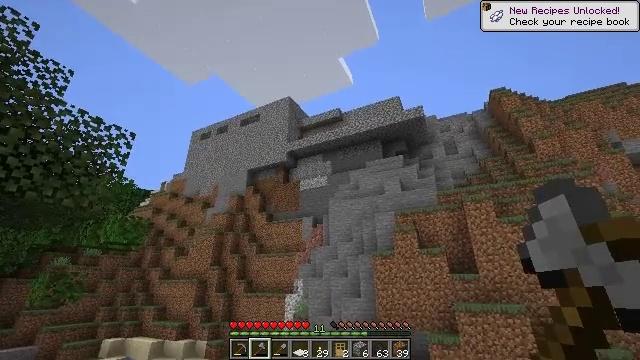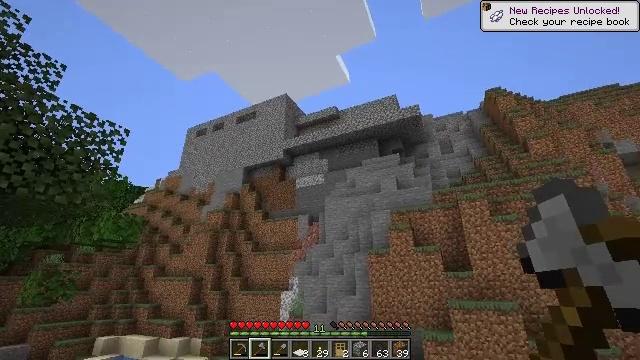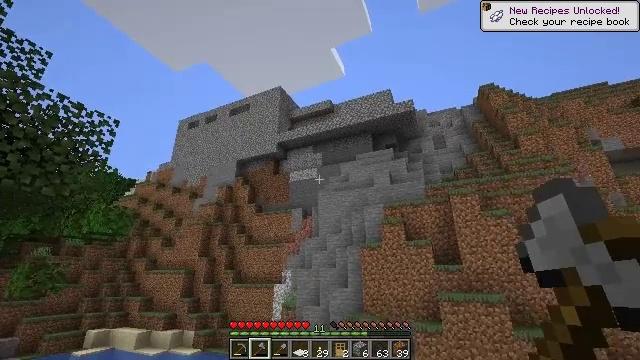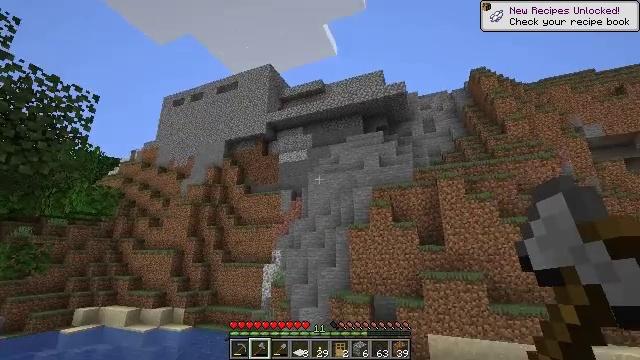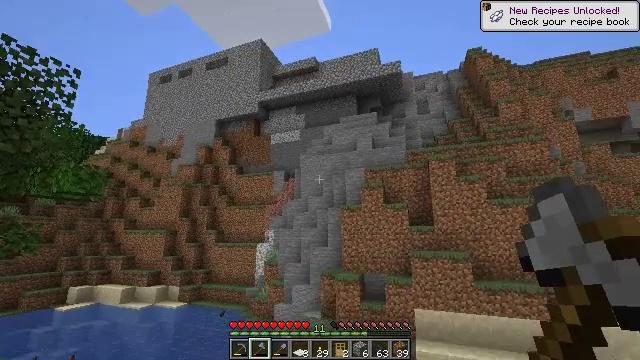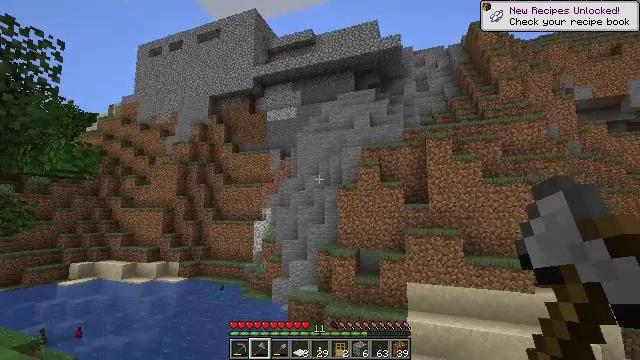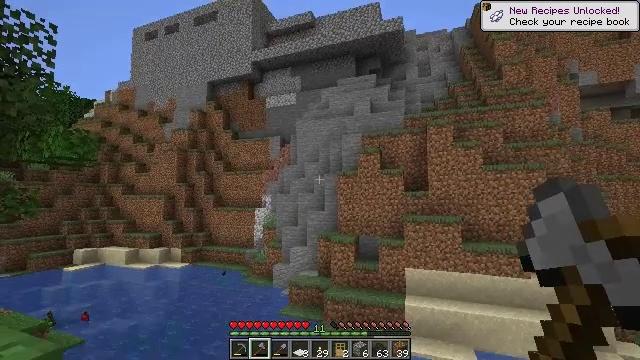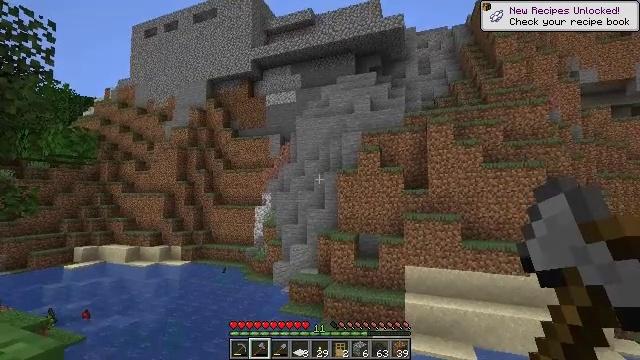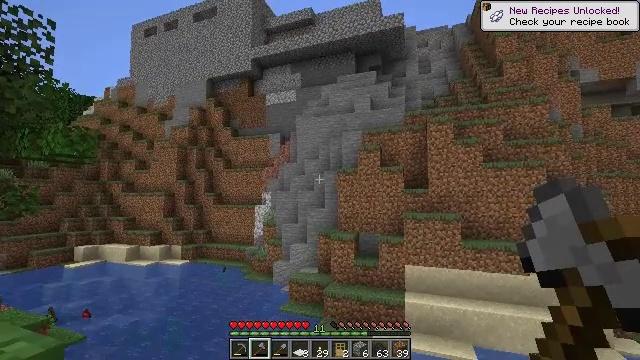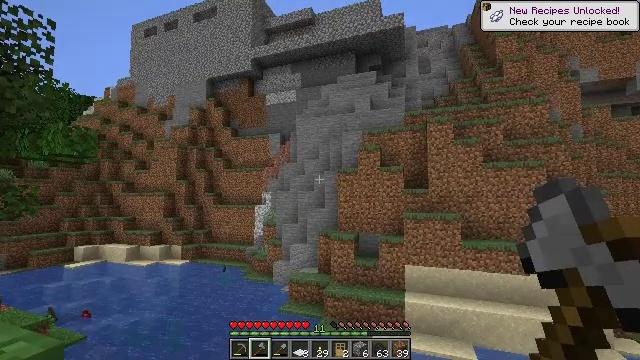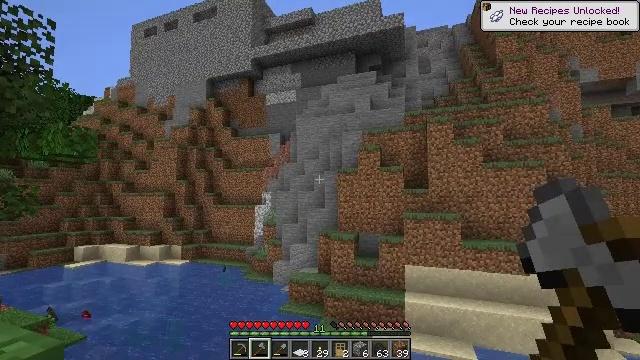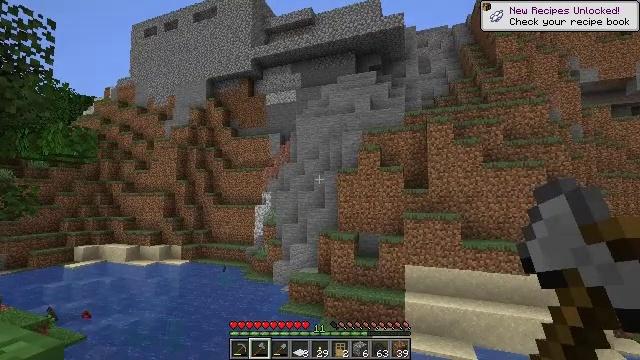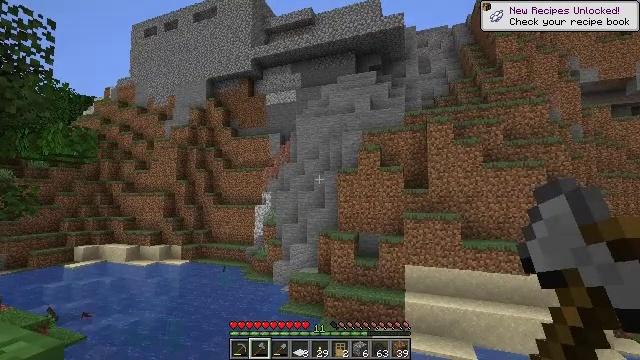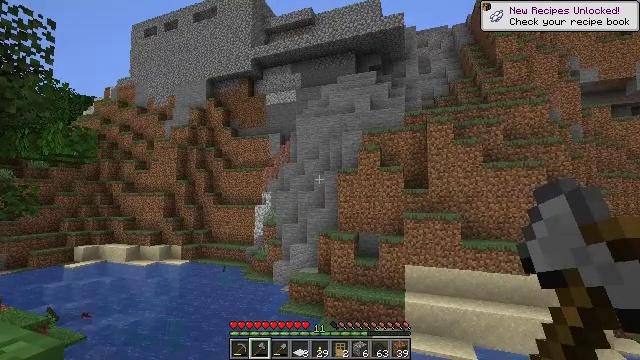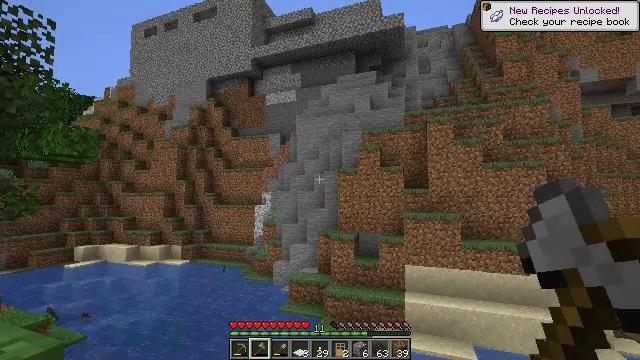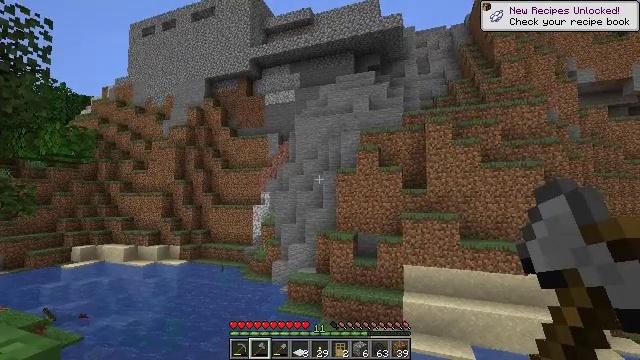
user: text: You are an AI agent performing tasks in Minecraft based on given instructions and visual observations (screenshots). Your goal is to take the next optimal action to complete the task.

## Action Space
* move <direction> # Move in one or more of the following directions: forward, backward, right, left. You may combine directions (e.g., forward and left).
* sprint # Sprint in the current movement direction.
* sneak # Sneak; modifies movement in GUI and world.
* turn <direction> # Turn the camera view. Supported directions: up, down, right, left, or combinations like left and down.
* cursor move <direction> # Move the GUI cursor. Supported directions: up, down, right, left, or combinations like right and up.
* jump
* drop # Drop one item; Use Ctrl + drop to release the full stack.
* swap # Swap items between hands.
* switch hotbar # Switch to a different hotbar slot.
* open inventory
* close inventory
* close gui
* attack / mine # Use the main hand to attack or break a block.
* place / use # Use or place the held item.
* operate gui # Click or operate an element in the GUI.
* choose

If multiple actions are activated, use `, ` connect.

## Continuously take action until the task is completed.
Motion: motion action
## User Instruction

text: Break the block to gather lily of the valley.
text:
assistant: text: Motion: no_op
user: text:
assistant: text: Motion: turn right and down
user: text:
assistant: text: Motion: turn right and down
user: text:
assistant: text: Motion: turn right and down
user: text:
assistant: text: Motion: turn down
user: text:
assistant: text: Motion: turn down
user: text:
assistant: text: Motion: no_op
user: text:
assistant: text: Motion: no_op
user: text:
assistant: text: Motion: no_op
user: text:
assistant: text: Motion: no_op
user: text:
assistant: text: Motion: no_op
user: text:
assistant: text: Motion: no_op
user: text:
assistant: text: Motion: no_op
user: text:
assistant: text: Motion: no_op
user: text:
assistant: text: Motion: no_op
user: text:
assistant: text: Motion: turn right
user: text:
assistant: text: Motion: no_op
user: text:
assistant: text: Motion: no_op
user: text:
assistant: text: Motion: no_op
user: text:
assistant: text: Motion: no_op
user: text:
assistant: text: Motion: no_op
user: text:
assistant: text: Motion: no_op
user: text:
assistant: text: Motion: no_op
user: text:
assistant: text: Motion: turn right and down
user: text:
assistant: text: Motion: turn down
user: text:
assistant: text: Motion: no_op
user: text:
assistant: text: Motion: no_op
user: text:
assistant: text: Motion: no_op
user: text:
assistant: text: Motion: no_op
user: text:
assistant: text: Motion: no_op